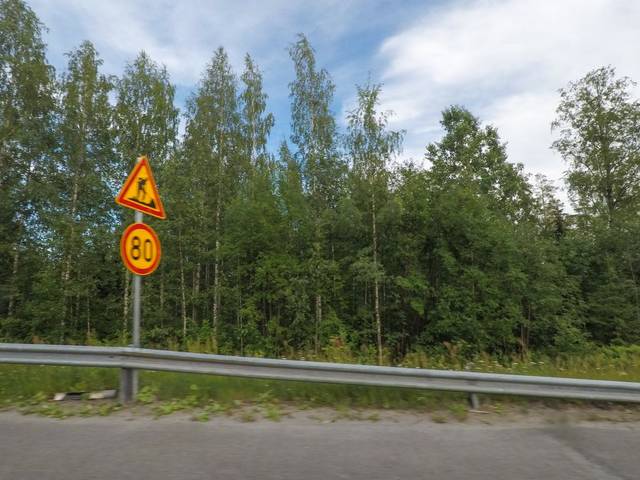
Region: Finland
Coordinates: 61.209, 26.004